Field crop: maize
Growth stage: 2
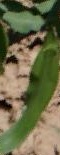
Species: maize